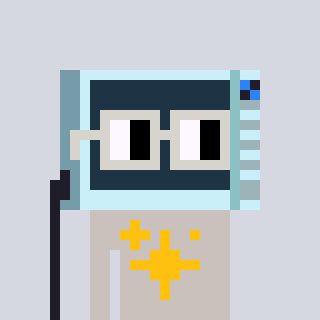
a pixel art character with square light gray glasses, a microwave-shaped head and a foggrey-colored body on a cool background